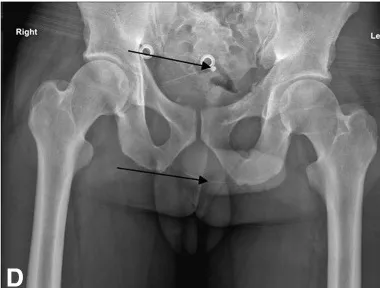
Dismantled suprapubic catheter FBs, foreign bodies.
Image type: radiology (x_ray)